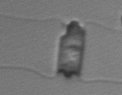
Label: Chaetoceros_didymus